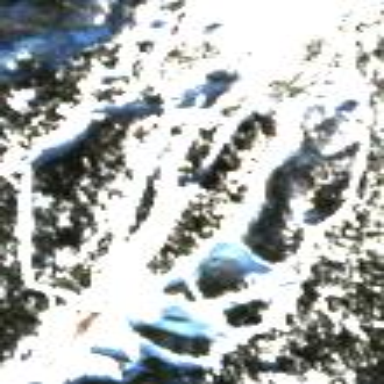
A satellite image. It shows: Area designated for winter sports.